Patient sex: M
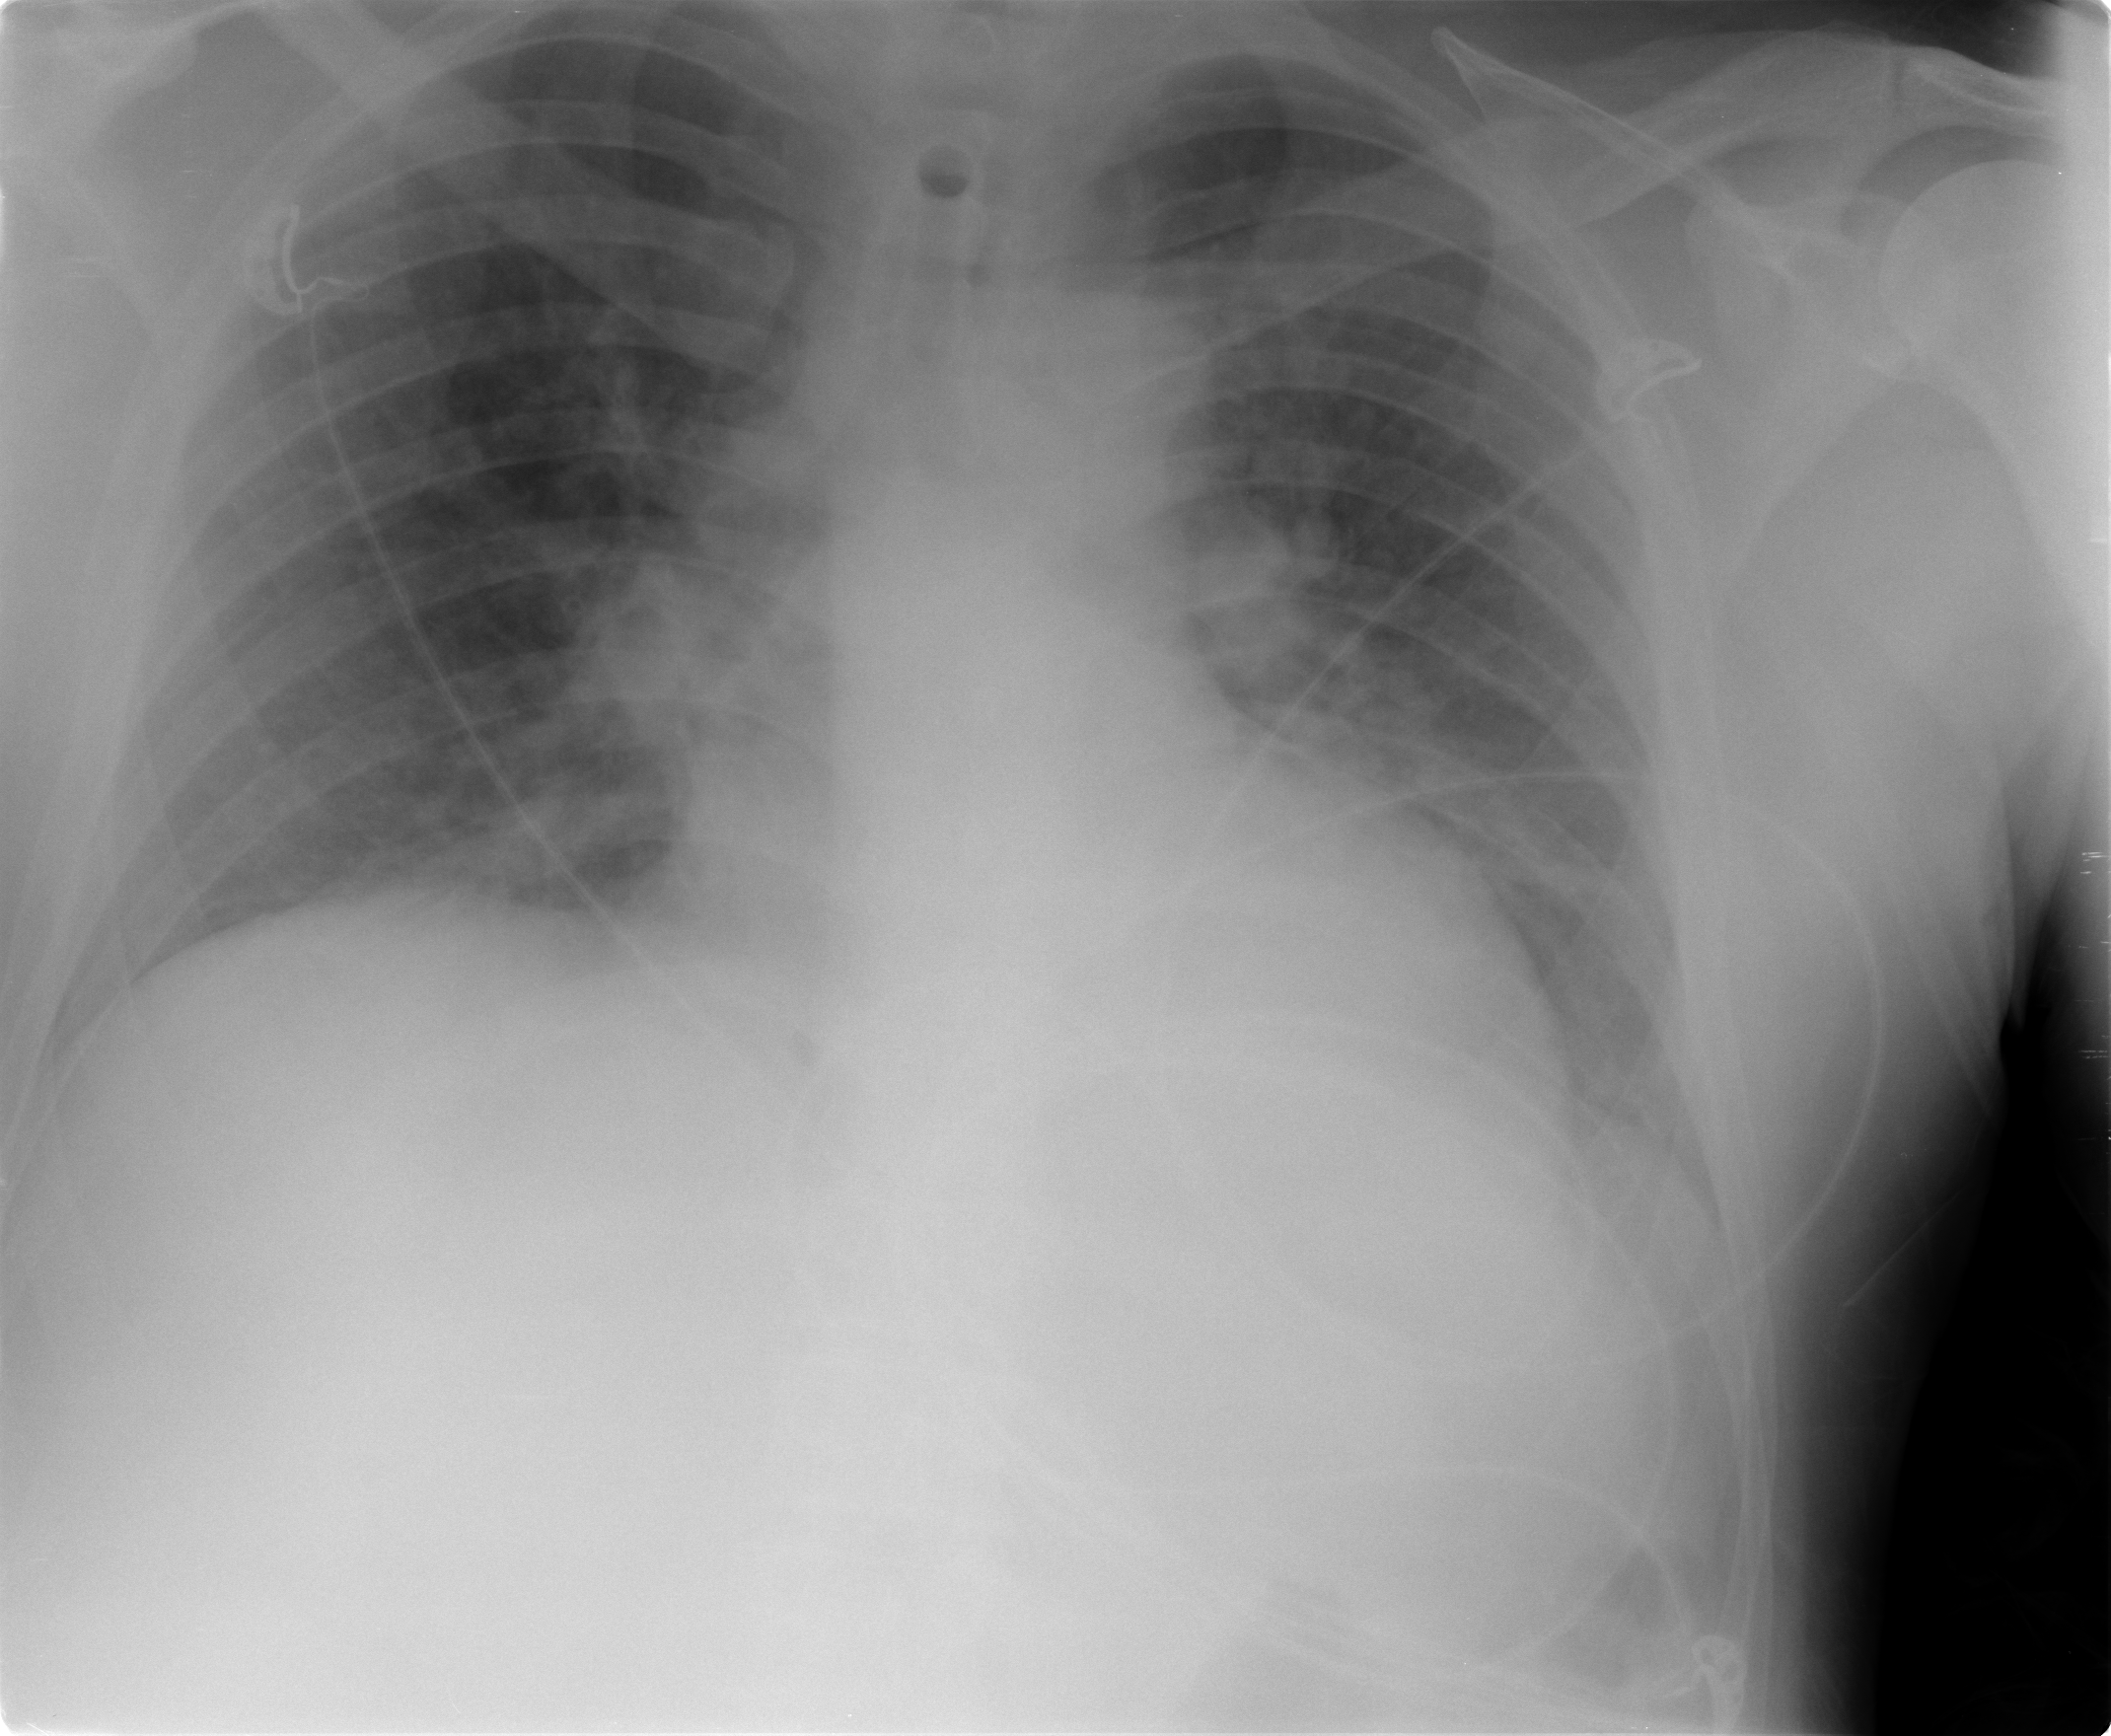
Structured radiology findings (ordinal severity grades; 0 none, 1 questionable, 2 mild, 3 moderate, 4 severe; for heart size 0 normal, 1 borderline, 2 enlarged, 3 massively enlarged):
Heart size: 0
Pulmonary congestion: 2
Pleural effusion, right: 0
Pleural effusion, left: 0
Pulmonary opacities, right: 0
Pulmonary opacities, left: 0
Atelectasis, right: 0
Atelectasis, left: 0